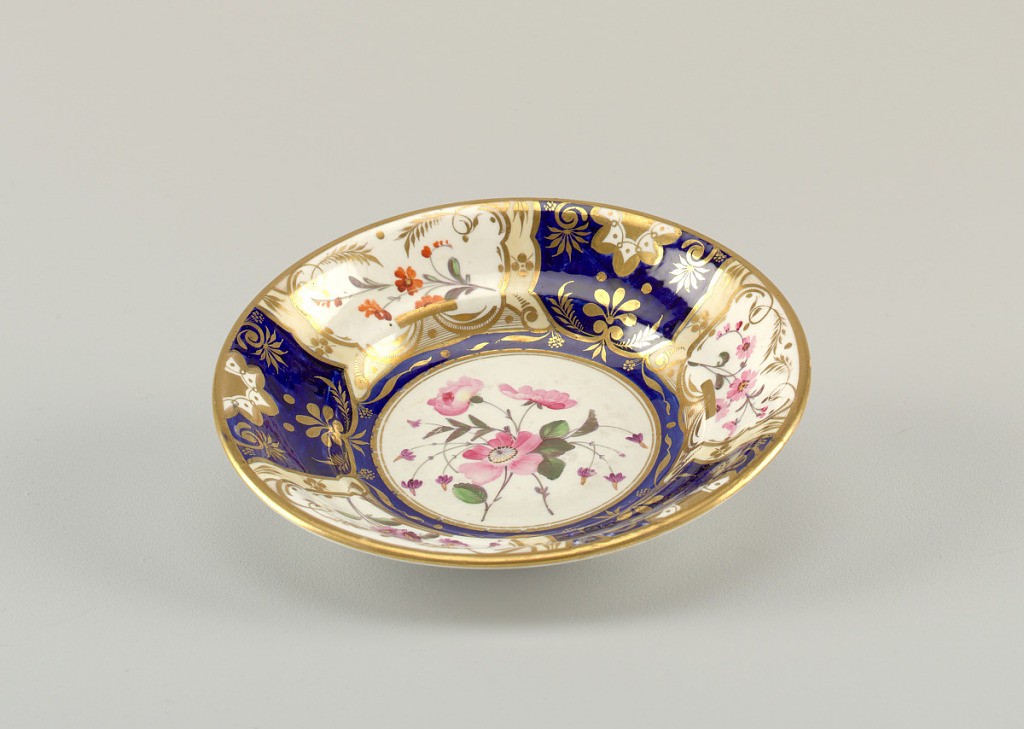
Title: Dish, from a Tea Service
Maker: Spode Ceramic Works, English, established 1776
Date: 19th century
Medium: porcelain, vitreous enamel, gold
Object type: dish
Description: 1992-5-48: Dish with segmented decoration of gilt and enamel ...